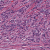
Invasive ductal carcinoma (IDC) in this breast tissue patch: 1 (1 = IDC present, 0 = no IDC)